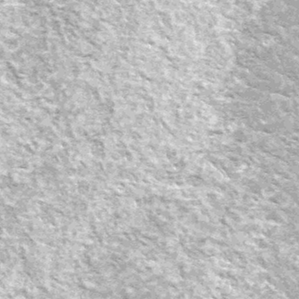
Label: frost